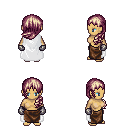
a pixel art fantasy rpg character, female body template, human, tanned skin, white cape, robe skirt, white blonde left-swept hairstyle, metal gloves, four views (front, back, left, right), 2x2 character sprite sheet, small pixel art, hard edges, no anti-aliasing